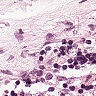
Metastatic tissue present: no